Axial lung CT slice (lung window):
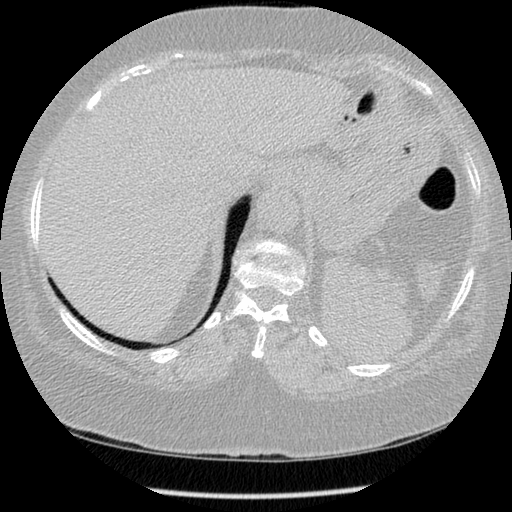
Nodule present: no